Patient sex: M
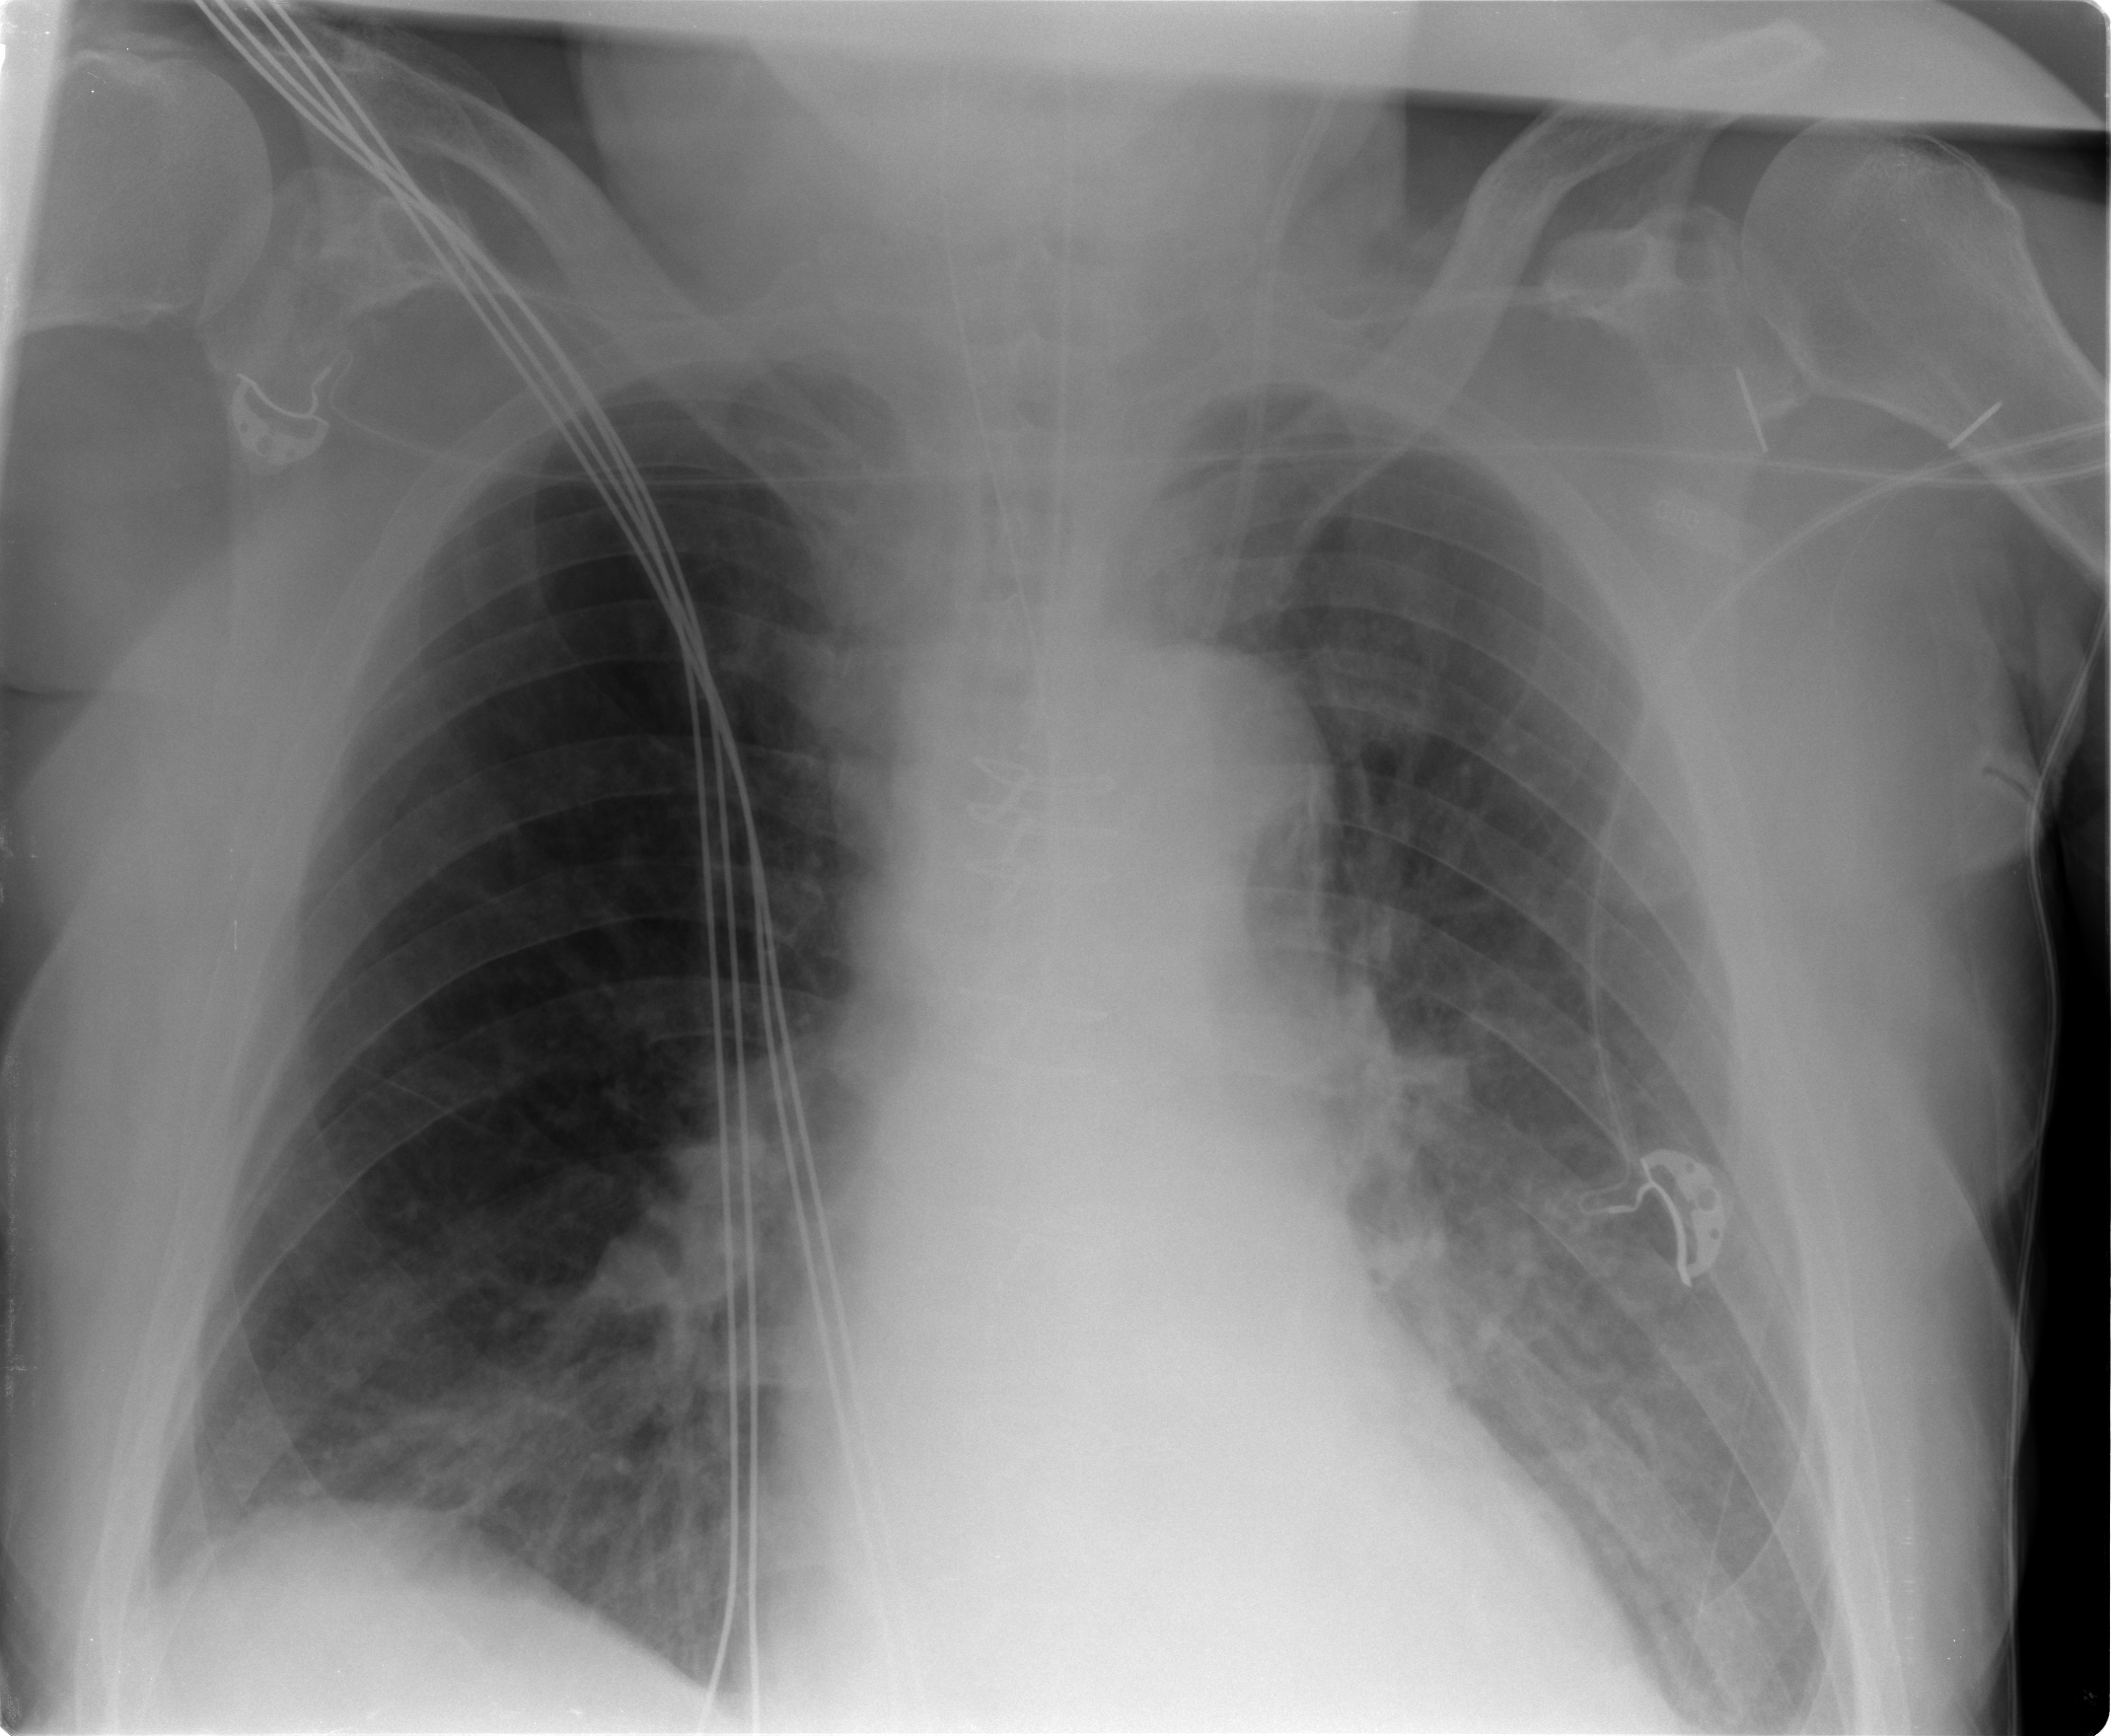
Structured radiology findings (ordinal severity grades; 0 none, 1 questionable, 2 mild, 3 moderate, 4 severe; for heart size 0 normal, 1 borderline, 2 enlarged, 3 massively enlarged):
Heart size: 2
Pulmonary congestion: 1
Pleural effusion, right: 0
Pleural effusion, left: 0
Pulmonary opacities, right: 0
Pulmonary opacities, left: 0
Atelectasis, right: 2
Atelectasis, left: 2